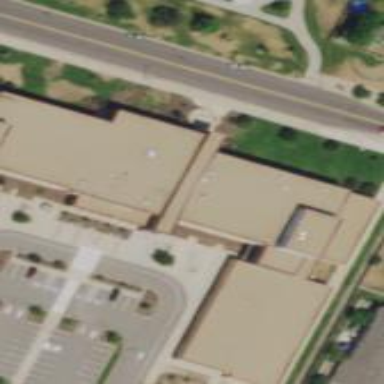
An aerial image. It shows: School building.